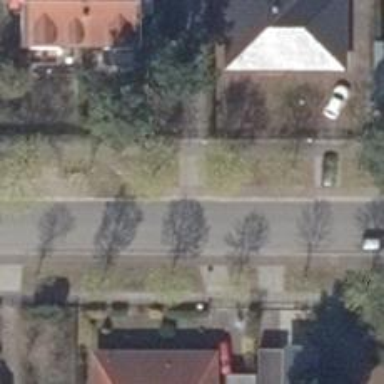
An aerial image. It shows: Driveway.